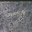
Label: 7